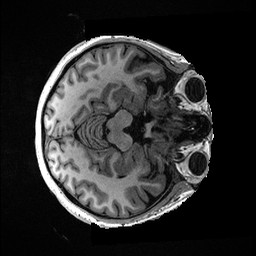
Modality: T1w
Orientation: axial
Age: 34
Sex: female
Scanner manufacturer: ge
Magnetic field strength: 3 T
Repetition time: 0.006952 s
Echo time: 0.00292 s